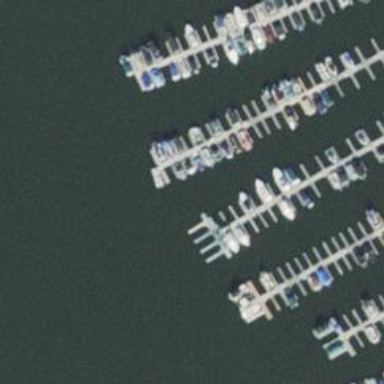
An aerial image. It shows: Man-made pier.